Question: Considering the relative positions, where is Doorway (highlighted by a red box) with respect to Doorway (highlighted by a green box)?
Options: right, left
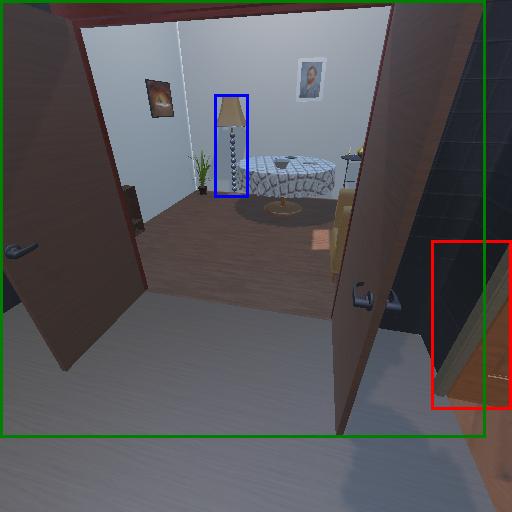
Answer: right